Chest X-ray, AP view. Patient: 58 years old, sex F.
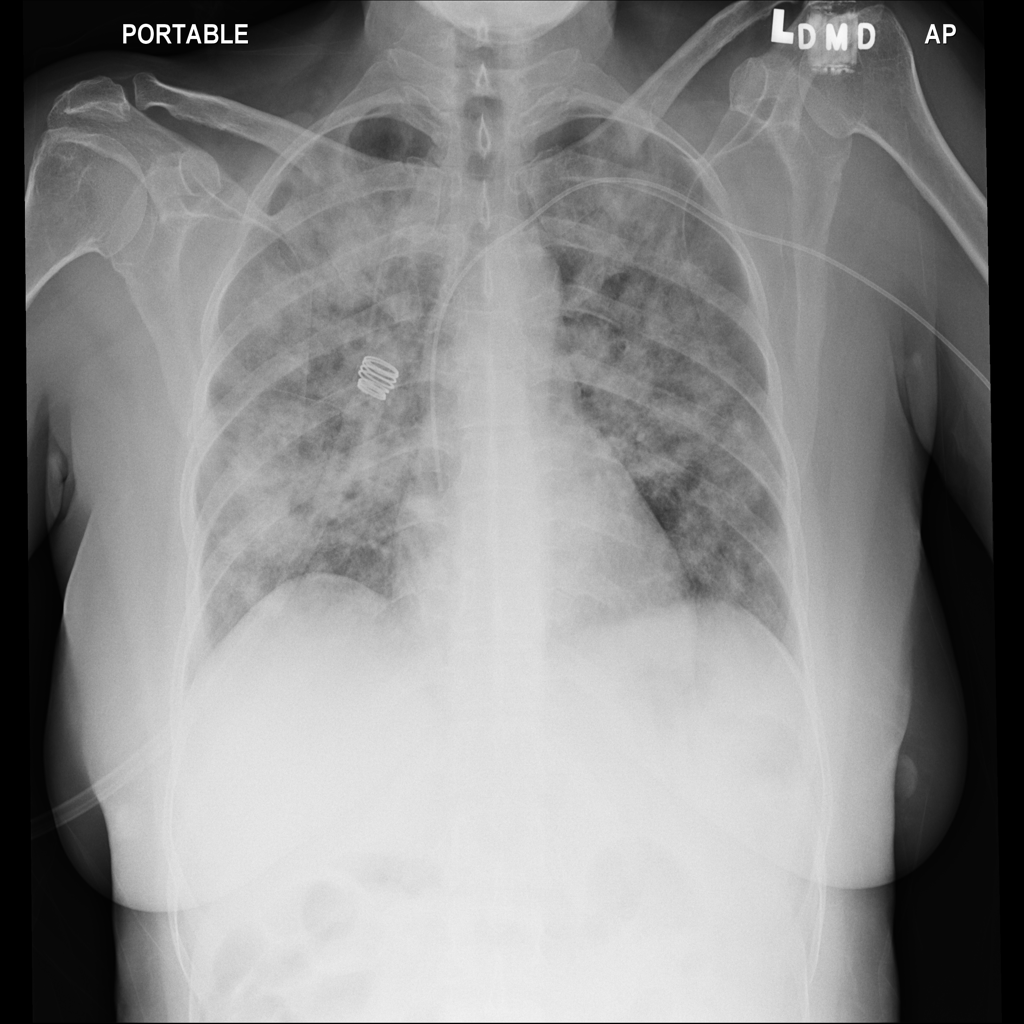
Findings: Edema, Pneumonia